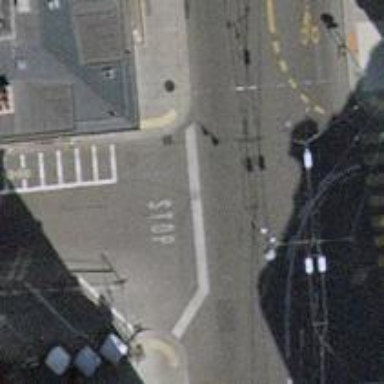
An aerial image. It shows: Unmarked crossing on asphalt footway.